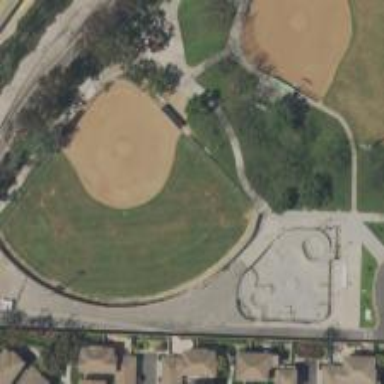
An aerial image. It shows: Baseball pitch for leisure land activities.